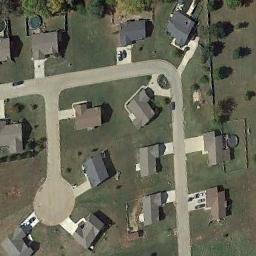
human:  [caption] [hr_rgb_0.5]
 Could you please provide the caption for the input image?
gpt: Medium-sized residential areas have roads on both sides .

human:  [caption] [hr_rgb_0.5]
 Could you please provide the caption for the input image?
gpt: Many buildings of different shapes are in medium residential area .

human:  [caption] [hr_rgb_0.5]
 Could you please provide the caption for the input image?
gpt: The sparse medium residential area has some houses and trees on the grass .

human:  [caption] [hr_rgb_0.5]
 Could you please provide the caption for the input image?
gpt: The medium residential is on the grass next to the road .

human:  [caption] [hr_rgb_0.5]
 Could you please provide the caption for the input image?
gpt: There are some buildings on green lawns on the medium residential area .